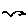
Label: bird